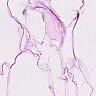
Metastatic tissue present: no